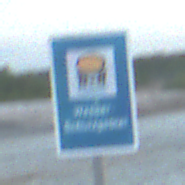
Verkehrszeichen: Wasserschutzgebiet
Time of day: SunriseSunset
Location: Outdoor (Beach)
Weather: PartlyCloudy
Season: NotSpecified
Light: Natural